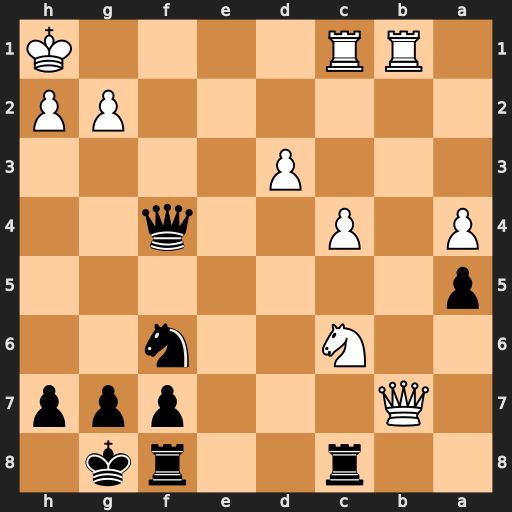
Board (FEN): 2r2rk1/1Q3ppp/2N2n2/p7/P1P2q2/3P4/6PP/1RR4K
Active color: b
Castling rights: -
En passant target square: -
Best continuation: Rc7 Qb8 Qd6 c5 Qxc6